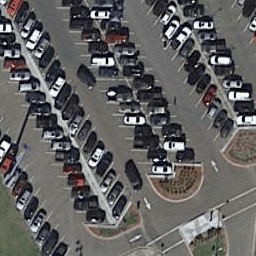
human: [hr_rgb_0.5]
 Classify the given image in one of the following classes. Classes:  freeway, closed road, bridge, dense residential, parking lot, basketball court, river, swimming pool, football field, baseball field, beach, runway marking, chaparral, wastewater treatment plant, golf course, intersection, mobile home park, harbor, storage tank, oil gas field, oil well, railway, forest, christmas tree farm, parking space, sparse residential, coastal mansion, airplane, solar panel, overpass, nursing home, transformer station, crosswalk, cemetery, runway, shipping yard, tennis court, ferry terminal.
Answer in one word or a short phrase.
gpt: parking lot